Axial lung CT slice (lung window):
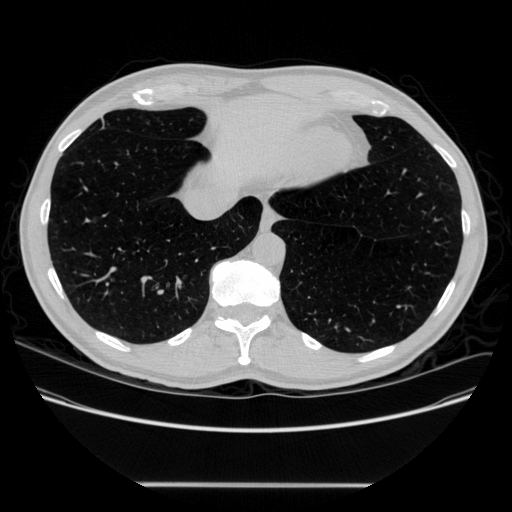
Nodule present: no